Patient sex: M
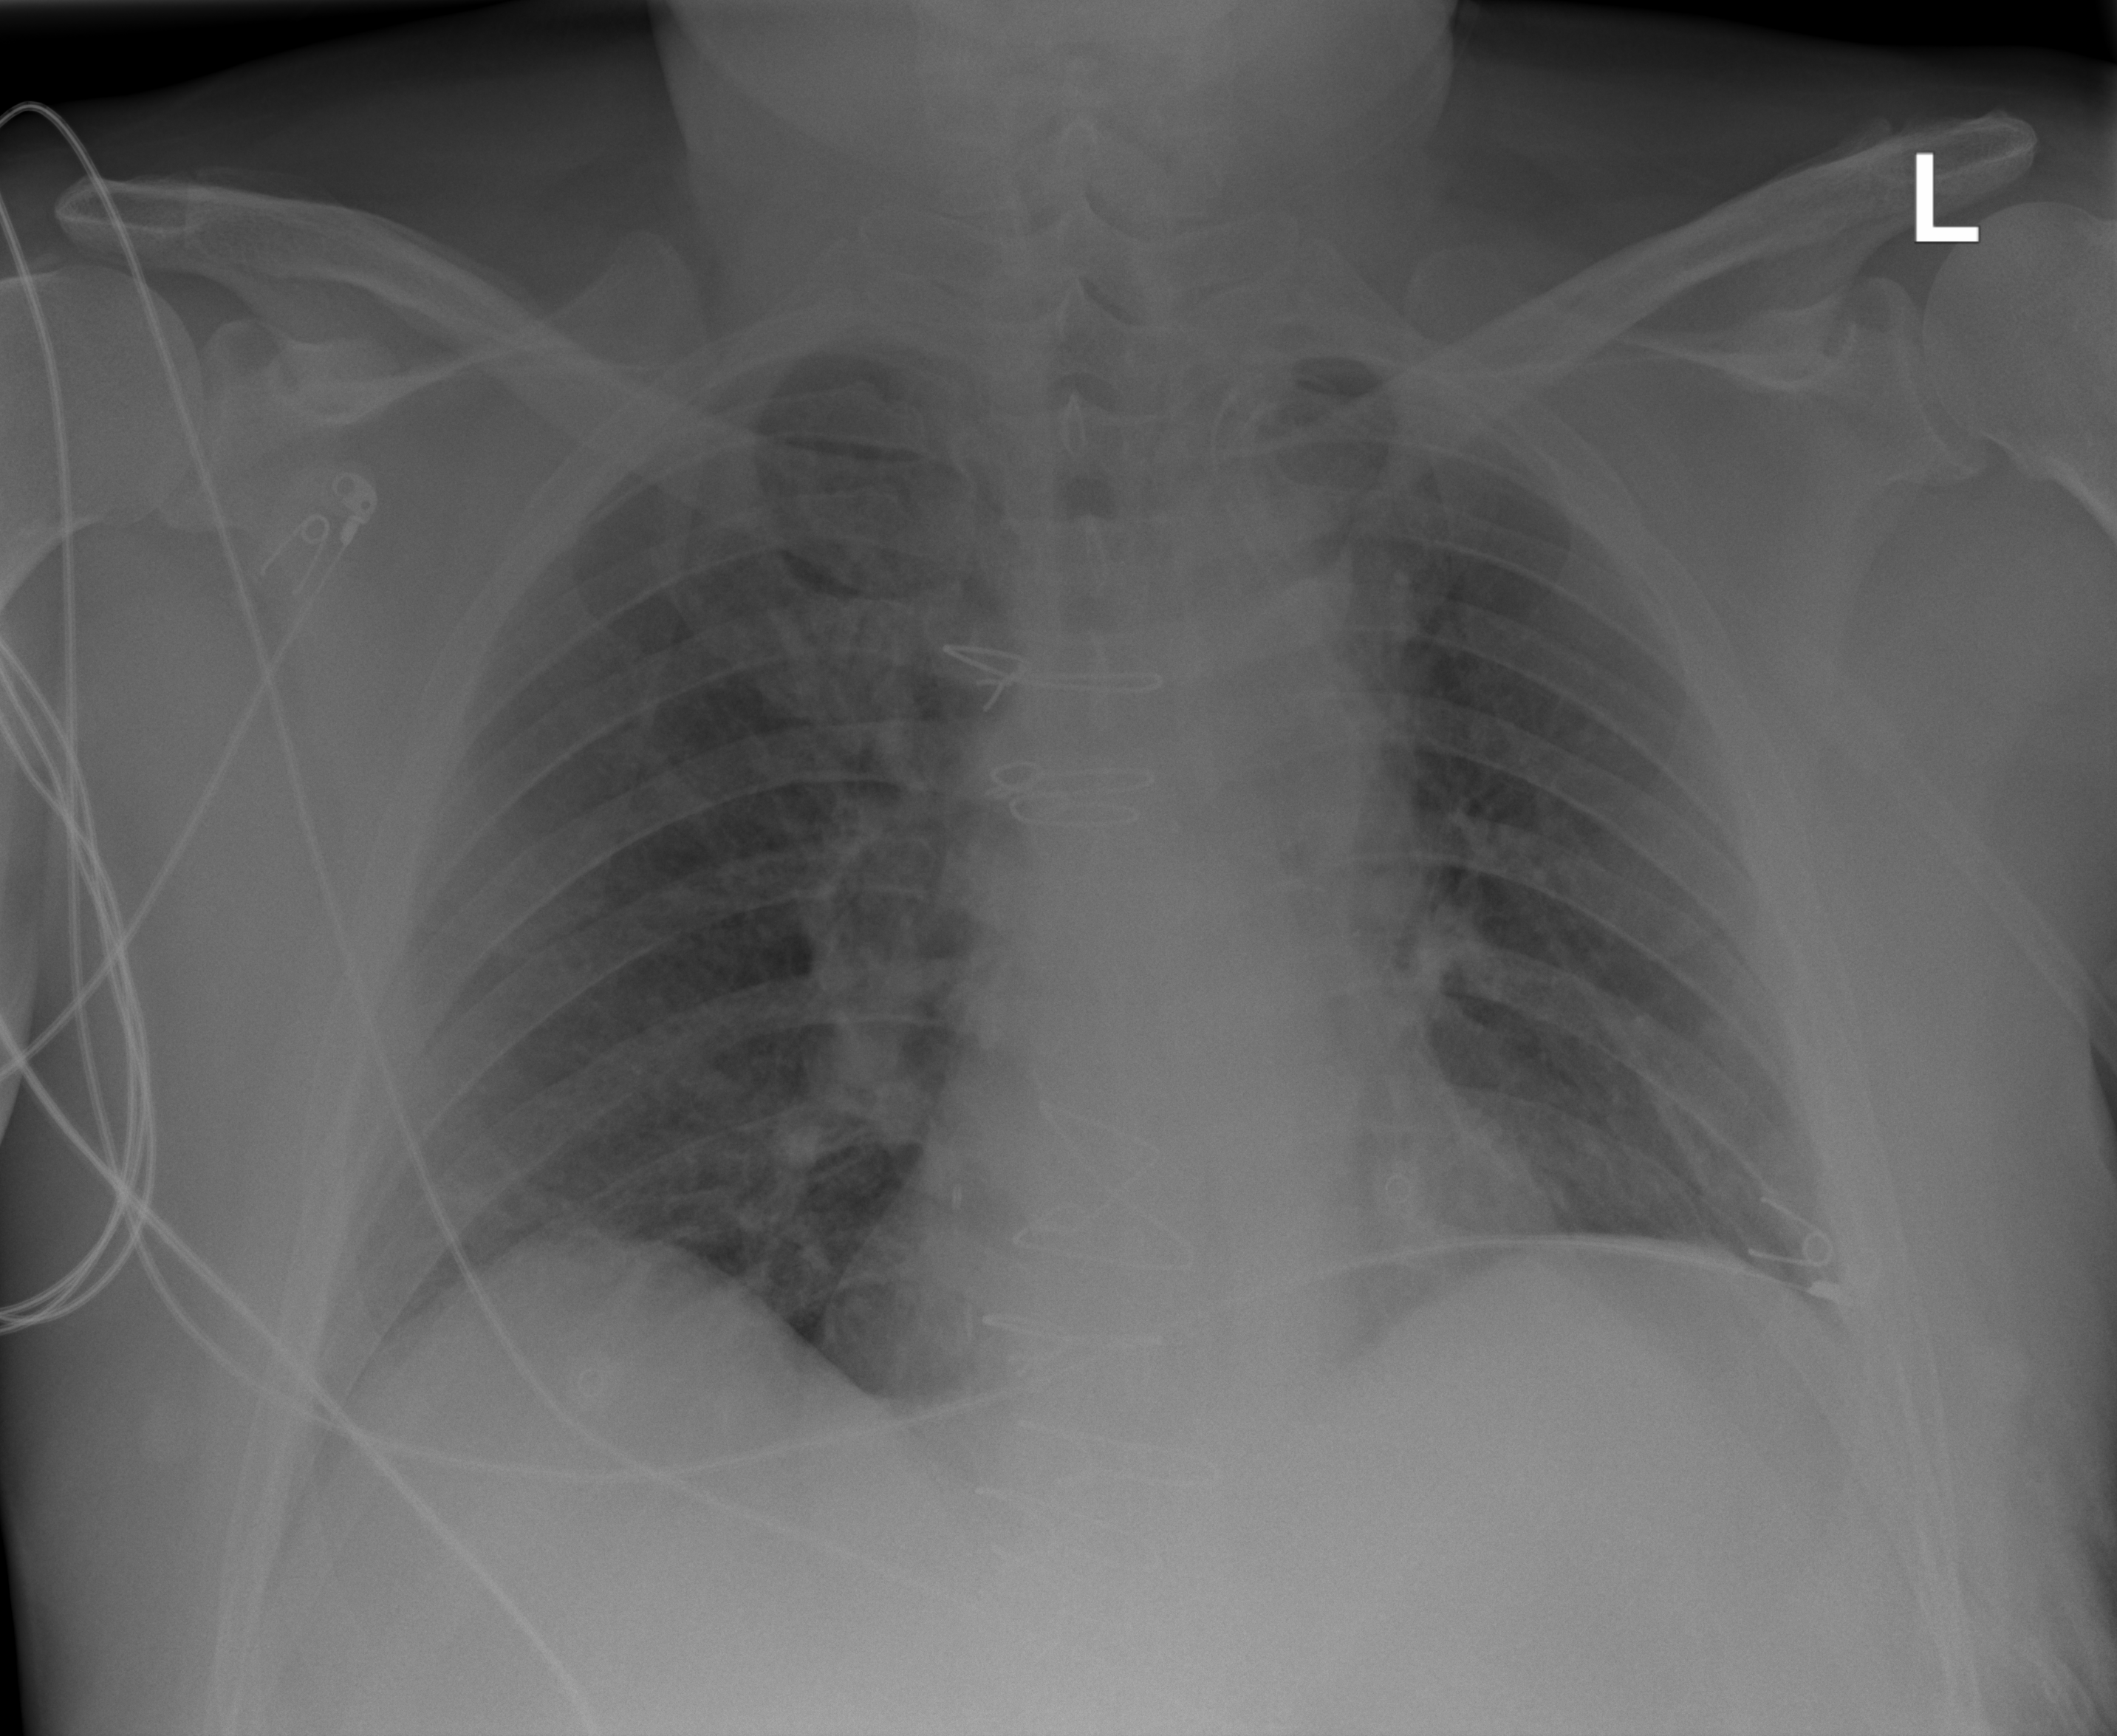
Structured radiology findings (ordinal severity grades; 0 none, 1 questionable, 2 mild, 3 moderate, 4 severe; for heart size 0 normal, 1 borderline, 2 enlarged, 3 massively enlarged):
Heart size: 0
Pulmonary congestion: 0
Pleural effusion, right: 0
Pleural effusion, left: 0
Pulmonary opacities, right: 1
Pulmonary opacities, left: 0
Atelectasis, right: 2
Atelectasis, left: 0